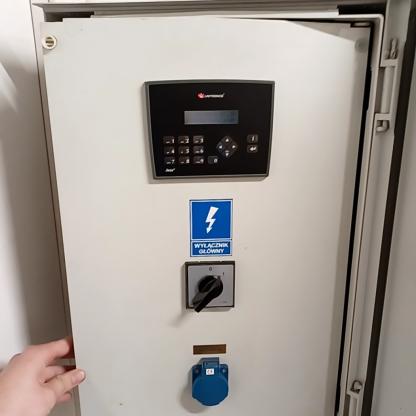
Klasa: inne